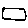
Label: square